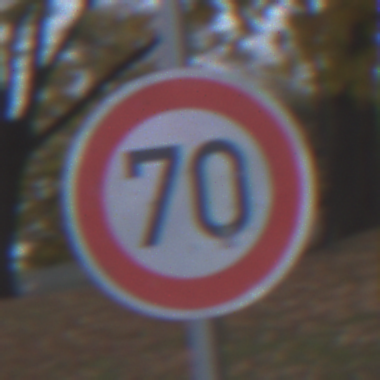
Verkehrszeichen: Geschwindigkeit70
Umgebung: Outdoor, Urban
Tageszeit: MorningAfternoon
Wetter: Overcast
Licht: Natural
Jahreszeit: NotSpecified
Kontrast: LowContrast